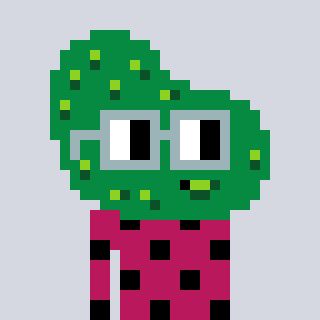
a pixel art character with square dark gray glasses, a pickle-shaped head and a darkpink-colored body on a cool background